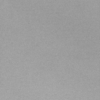
Label: dusty